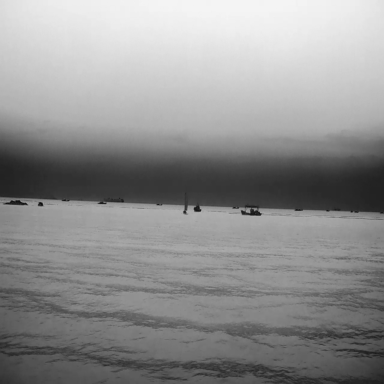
There are ten bulk_carriers in the infrared image.